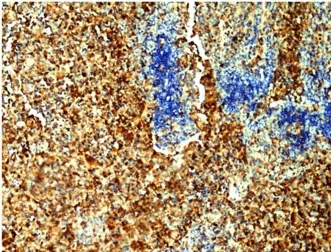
Patient 2 lymph node biopsy. (F) Immunohistochemistry for S100 showing nuclear positivity in Langerhans cells (magnification 100X).
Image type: pathology (immunostaining)